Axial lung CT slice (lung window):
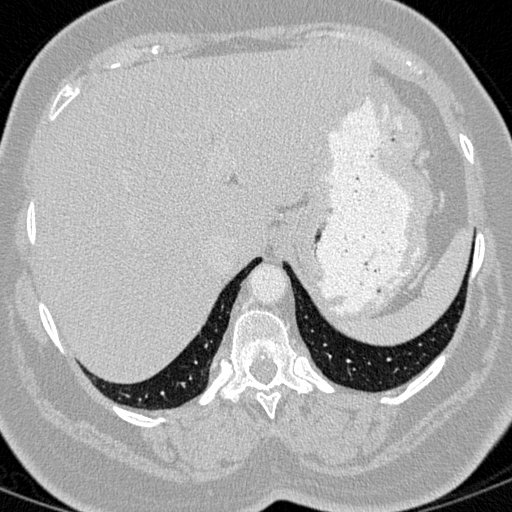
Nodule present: no